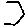
Label: hexagon